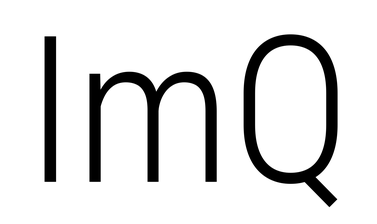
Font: Roboto_Condensed_Light